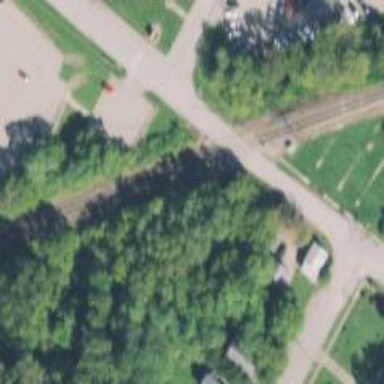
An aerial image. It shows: Railway level crossing.